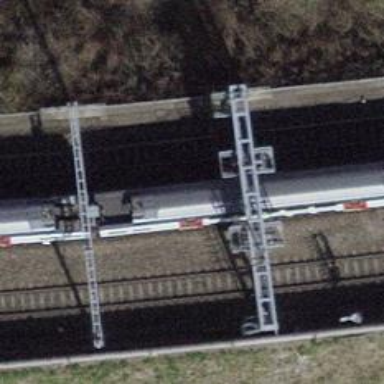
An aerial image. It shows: Railway signal.